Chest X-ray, PA view. Patient: 34 years old, sex M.
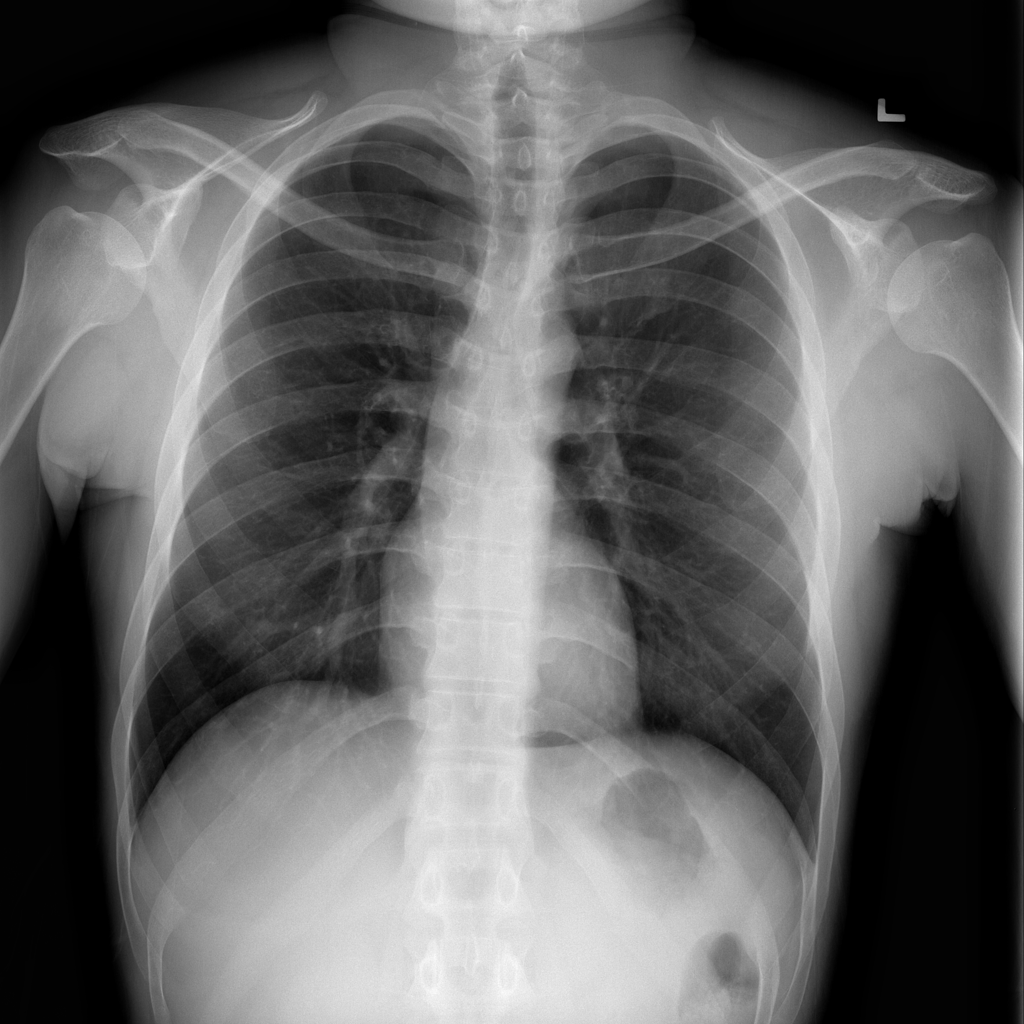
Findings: No Finding